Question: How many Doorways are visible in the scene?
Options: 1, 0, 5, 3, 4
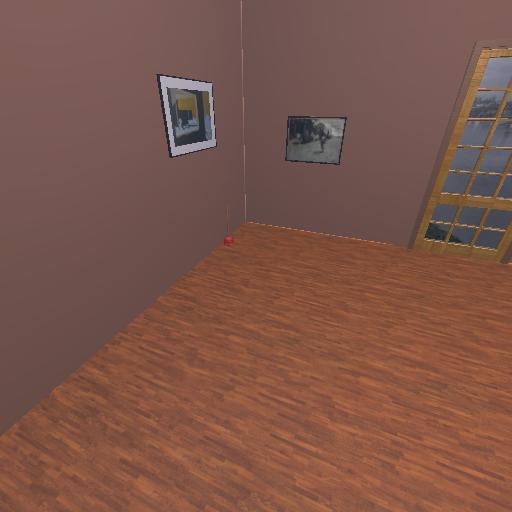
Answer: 1